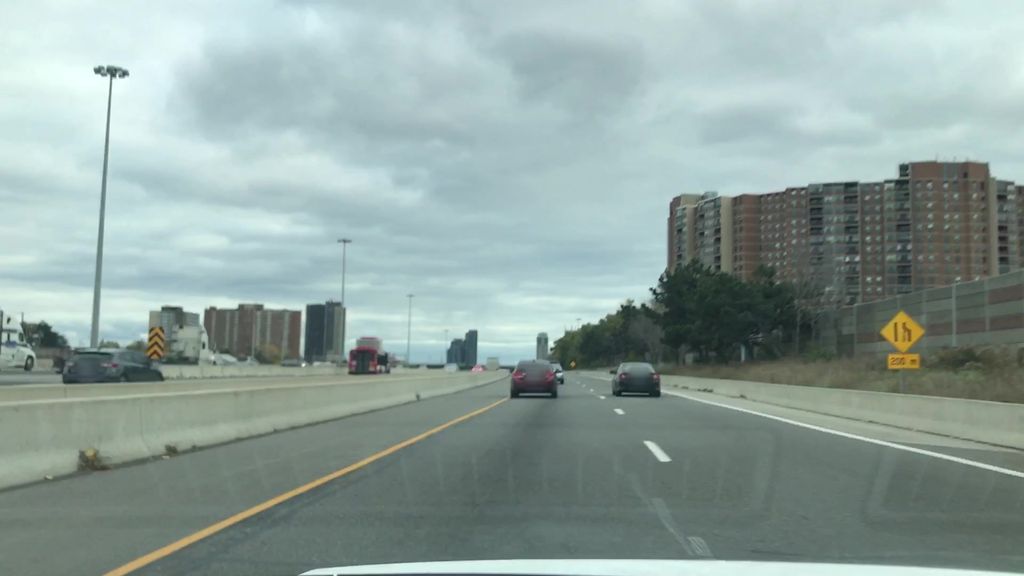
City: toronto